Field crop: tomato
Growth stage: 2
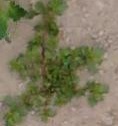
Species: portulaca